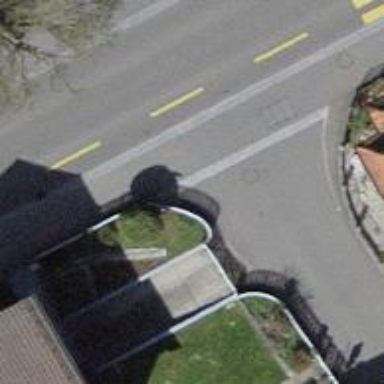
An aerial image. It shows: Asphalt sidewalk along the footway.